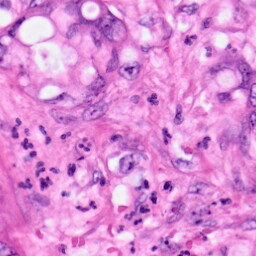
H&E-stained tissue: Pancreatic